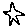
Label: star